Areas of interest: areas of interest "Peach Blossom Cliff"
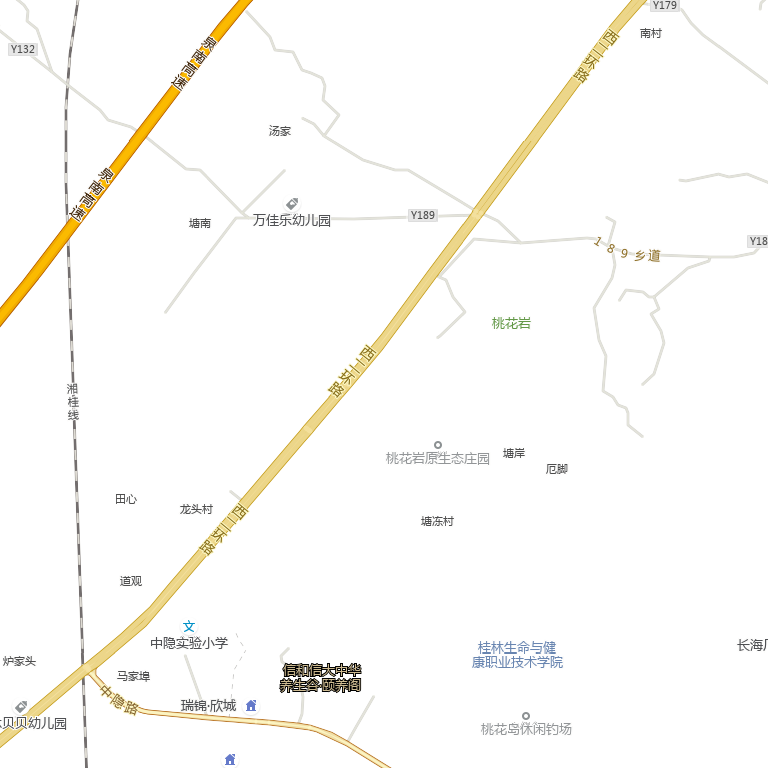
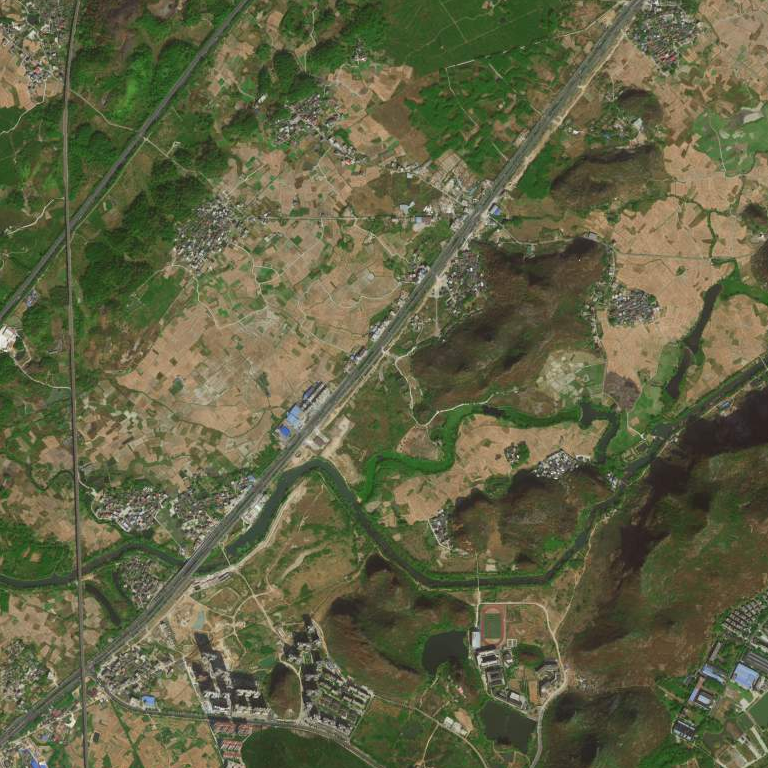